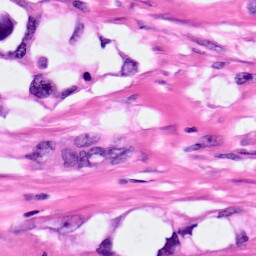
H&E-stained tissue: Pancreatic